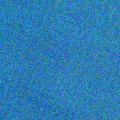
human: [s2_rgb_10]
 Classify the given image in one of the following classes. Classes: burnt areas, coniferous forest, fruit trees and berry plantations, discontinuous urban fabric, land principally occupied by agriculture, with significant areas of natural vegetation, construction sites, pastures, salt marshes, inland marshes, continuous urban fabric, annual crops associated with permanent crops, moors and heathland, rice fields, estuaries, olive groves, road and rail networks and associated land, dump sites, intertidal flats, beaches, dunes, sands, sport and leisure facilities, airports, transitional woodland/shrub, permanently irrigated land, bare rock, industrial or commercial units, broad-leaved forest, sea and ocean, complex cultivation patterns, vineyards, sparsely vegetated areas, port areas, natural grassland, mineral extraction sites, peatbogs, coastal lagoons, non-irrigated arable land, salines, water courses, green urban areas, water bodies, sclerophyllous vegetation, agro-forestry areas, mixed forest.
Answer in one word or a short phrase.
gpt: sea and ocean